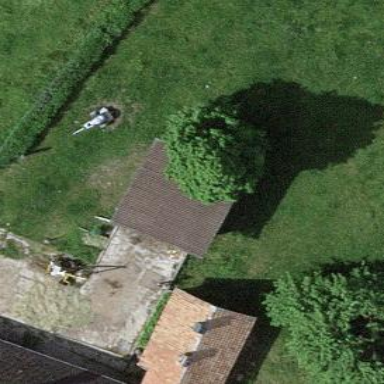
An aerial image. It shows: Shed building.